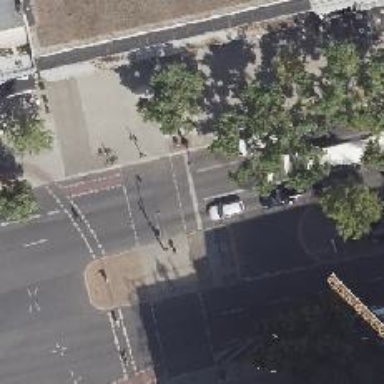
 there is shared bus and cycle lane with parking lane."